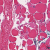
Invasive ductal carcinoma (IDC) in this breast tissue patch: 0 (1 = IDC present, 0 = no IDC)